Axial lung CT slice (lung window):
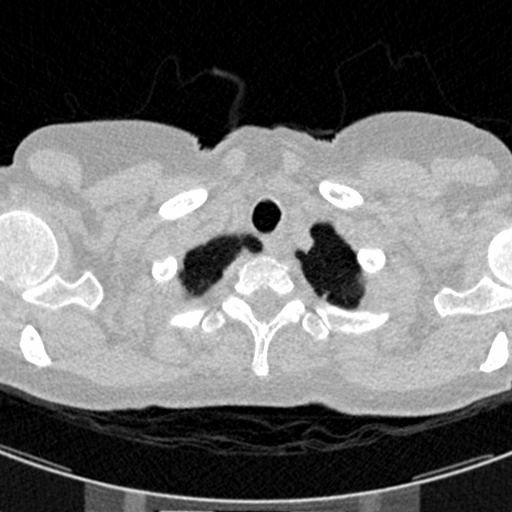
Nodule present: no